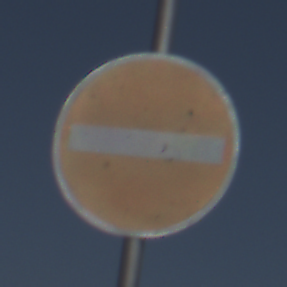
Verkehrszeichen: VerbotDerEinfahrt
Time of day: Midday
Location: Outdoor (Nature)
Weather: PartlyCloudy
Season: NotSpecified
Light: Natural